Field crop: tomato
Growth stage: 1
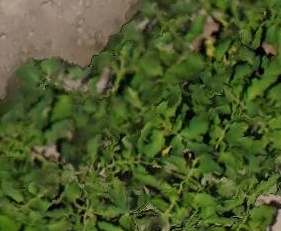
Species: tomato